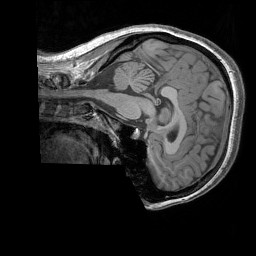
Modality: T1w
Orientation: sagittal
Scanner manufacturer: siemens
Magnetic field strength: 3 T
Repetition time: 1.83 s
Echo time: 0.00303 s